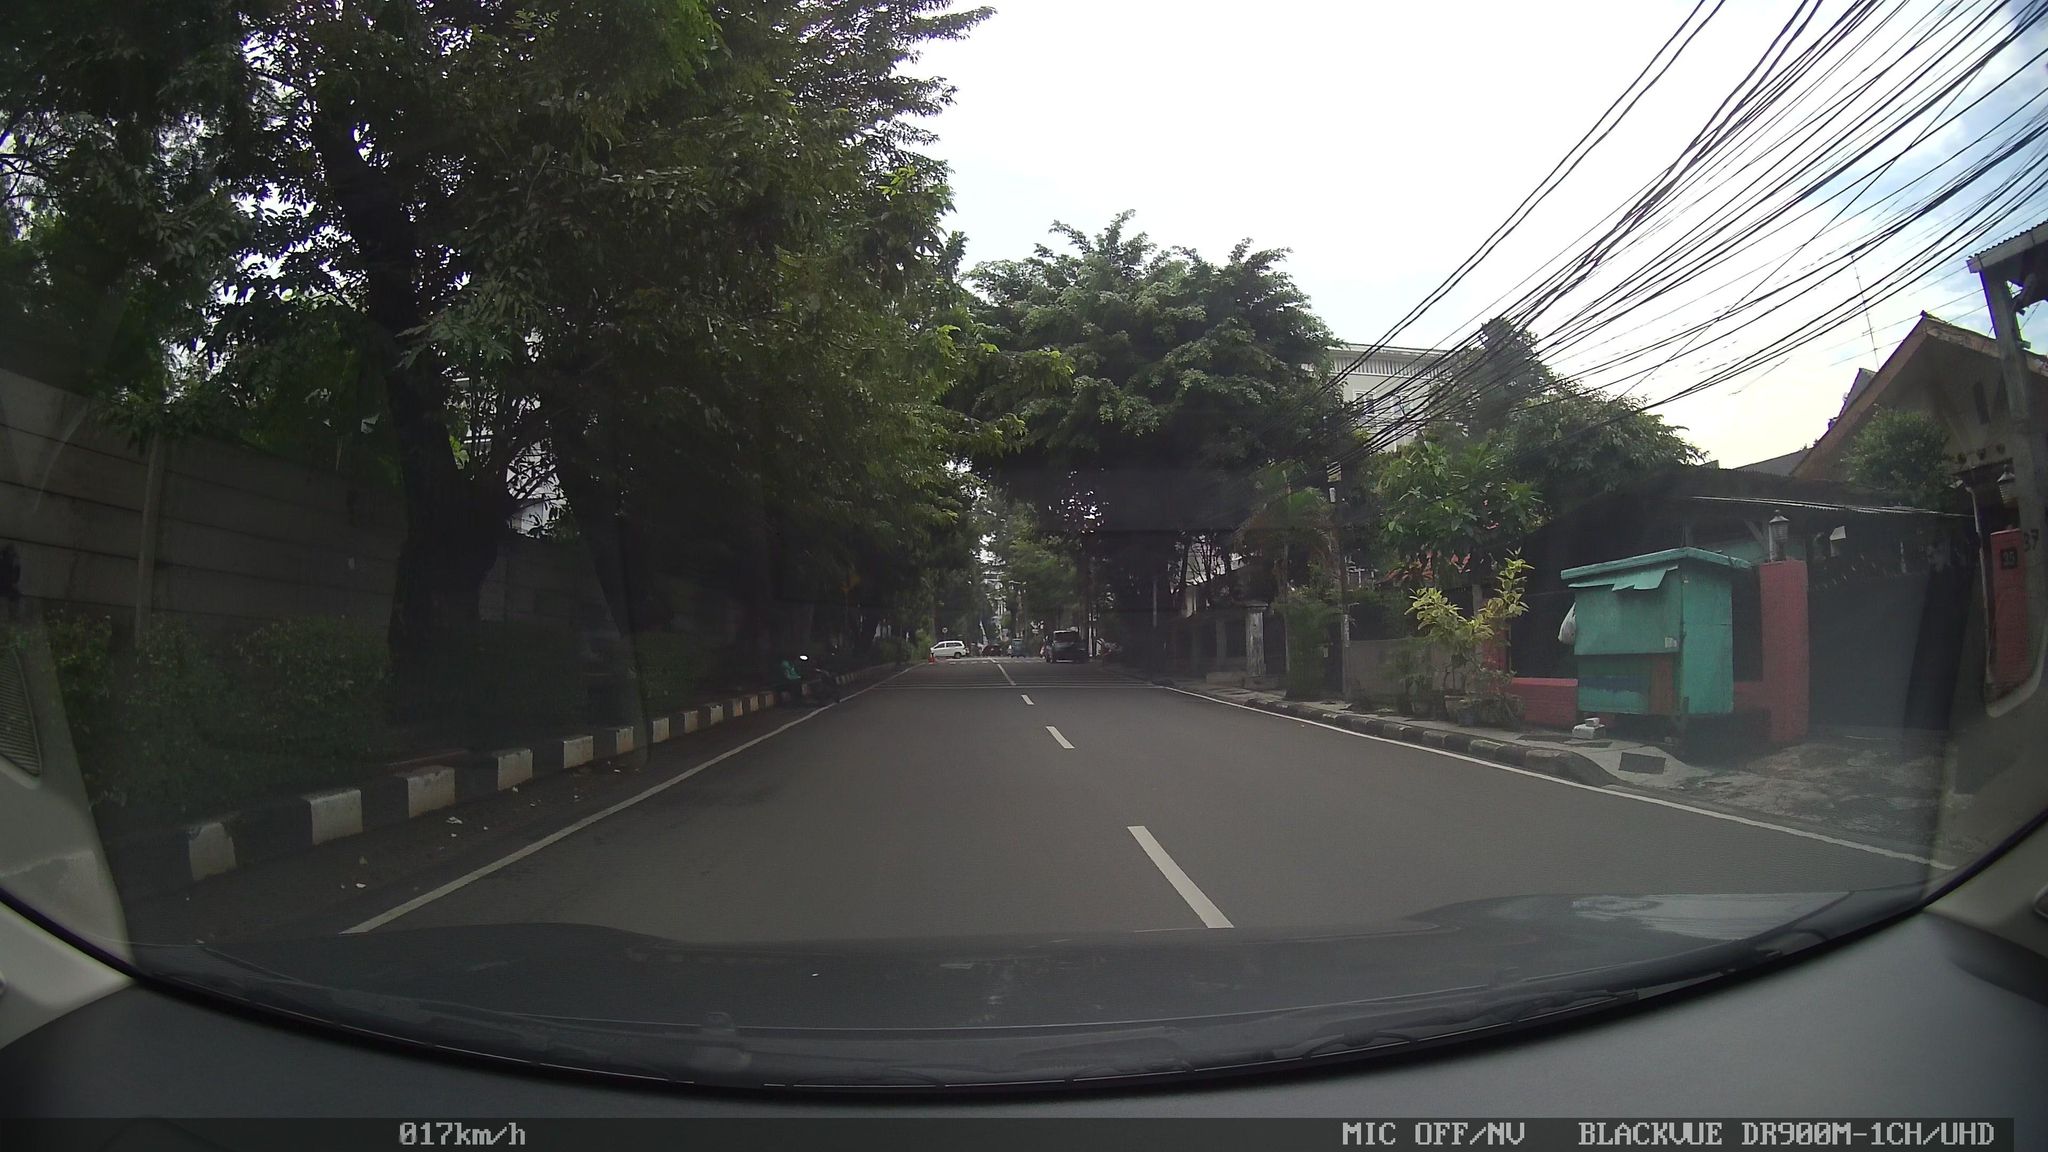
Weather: clear
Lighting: day
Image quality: good
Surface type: driving surface
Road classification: tertiary
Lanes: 2
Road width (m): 10
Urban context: urban centre
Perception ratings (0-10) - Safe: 4.34, Lively: 6.11, Beautiful: 4.68, Boring: 5.04, Depressing: 3.5, Wealthy: 4.74